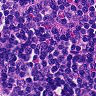
Metastatic tissue present: no